Question: I am trying to implement a view with sliding side menus, such as with <URL>, however you might not need to grab it if you already understand gestureRecognizer delegate implementation.
The problem I see is that two gestures that my users will want to use are going to be mutually confused for each other. The UITableView in the center (main screen) of the application should be able to use the swipe-right gesture to delete, but I still want a swipe that occurs across the top navigation area to result in exposing the side menus.I also intend to show other things than just the Table view, and at runtime I plan to swap out the main view with a different view, whenever a user selects a button on one of the side menus. This is kind of like a "hidden side tray UITabBarController" that I'm going for, but I want the side bars to be revealed only when the main "front view" controller is NOT a UITableView or its subviews.
Right now, using the demo sources that comes with PKRevealController, and adding deletion support to the main view's UITableView, no slide gesture to delete a row is possible. (You have to add one table view method to enable deletion support in the UITable view, which I did add.)
This was asked <URL>, but the answer stated is incomplete, and as seen below, does not work for me and I have no idea why, because it appears that this delegate method is not invoked at any time where I return a YES, and yet it goes ahead anyways and begins a gesture.
The answer in the previous question is also wrong, as compared to the WIKI/FAQ answer I placed below.
I have only modified the class PKRevealController.m by adding this:
'''
- (BOOL) gestureRecognizer:(UIGestureRecognizer *)gestureRecognizer shouldRecognizeSimultaneouslyWithGestureRecognizer:(UIGestureRecognizer *)otherGestureRecognizer {
UIView *view1 = otherGestureRecognizer.view;
UIView *view2;
if (view1) {
view2 = view1.superview;
};
if ([gestureRecognizer.view isKindOfClass:[UITableView class]])
{
return NO;
}
// Co-operate by not stealing gestures from UITableView.
if ([view1 isKindOfClass:[UITableView class]]) {
return NO;
}else if ([view1 isKindOfClass:[UITableViewCell class]]) {
return NO;
// UITableViewCellContentView
}
else if (view2 && [view2 isKindOfClass:[UITableViewCell class]]) {
return NO;
// UITableViewCellContentView
}
else
{
return YES; // NEVER GETS HIT. BREAKPOINT HERE!
}
}
'''
What confuses me is that at no point does the return YES code above get hit (I have a breakpoint on it) and yet, the Gesture controller is still stealing the gesture.
Note: I have made an evil hack, but I thought that I could prevent this cleanly. Here is my evil hack:
'''
- (BOOL)gestureRecognizerShouldBegin:(UIGestureRecognizer *)gestureRecognizer
{
if (gestureRecognizer == self.revealPanGestureRecognizer)
{
CGPoint translation = [self.revealPanGestureRecognizer translationInView:self.frontViewContainer];
BOOL begin = (fabs(translation.x) >= fabs(translation.y));
// BEGIN EVIL HACK
if (_topLimitY > 0) {
CGPoint location = [gestureRecognizer locationInView:gestureRecognizer.view];
if (location.y>_topLimitY) // _topLimitY = 55 for instance.
begin = NO;
}
// END EVIL HACK.
return begin;
}
else if (gestureRecognizer == self.revealResetTapGestureRecognizer)
{
return ([self isLeftViewVisible] || [self isRightViewVisible]);
}
return YES;
}
'''
Right now in my evil hacked demo, I have set the topLimitY property (that I added to PKRevealController's properties) to 55, which allows me to swipe on the nav bar area of the front view, but not on the table view which takes up the rest of the demo.
Note that I plan to have multiple main views, and only want to defeat the gesture recognition on the whole main area if the view is a UITableView or some sub-view thereof. That is why I call my hack above a hack. Because I thought you could tell the gesture recognizer to go away and not bother you, and yet it doesn't work, it doesn't even invoke the shouldRecognize method, it just goes ahead and does the next thing in its list of things to do.

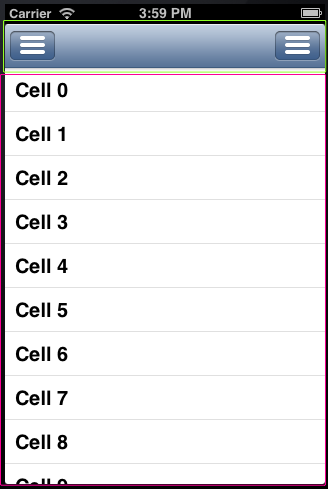
Answer: I should really read the WIKI first shouldn't I?
This is a FAQ, it says so right <URL>:
When instantiating the controller pass this option in your options dictionary:
'''
NSDictionary *options = @{
PKRevealControllerRecognizesPanningOnFrontViewKey : @NO
};
'''
This will disable pan-based reveal for the entire front view. Now, you can use the revealPanGestureRecognizer and add it to any view you desire to be panned on that doesn't interfere with your table view, to enable gesture based reveal.
I'd advise (if working with a table based environment with swipe'able cells) you, to add the revealPanGestureRecognizer to your front view controller's navigation bar (which it most likely has):
'''
[self.navigationController.navigationBar addGestureRecognizer:self.revealController.revealPanGestureRecognizer];
'''
And voila - panning doesn't interfere with your table view anymore.
more info at:
<URL>
Thank you Wiki. If only I had read it all first.
The above completely answers my question and was already there on the wiki. I'm answering my own question because it seems Google always comes to Stackoverflow first, and that might help other confused developers in the future.
If the above thing blows up when you try it, it's probably being done too early. Here's a slightly more robust version of the above fix:
'''
// Additional gesture recognition linkups. The underscore variables here
// are implementation-section ivars in my app-delegate, that I have already
// checked are valid and initialized, and this is the last thing in my app delegate
// didFinishLaunch... method, before the return YES:
UIGestureRecognizer *rec = _revealController.revealPanGestureRecognizer;
if (rec) {
[_frontViewNavController.navigationBar addGestureRecognizer:rec];
}
'''